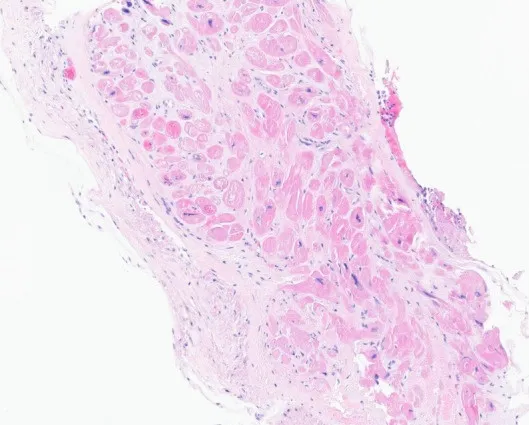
Endomyocardial biopsy showing no lymphocytic or eosinophilic infiltration or granuloma formation.
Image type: pathology (h&e)